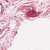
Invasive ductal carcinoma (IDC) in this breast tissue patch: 0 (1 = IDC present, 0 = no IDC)